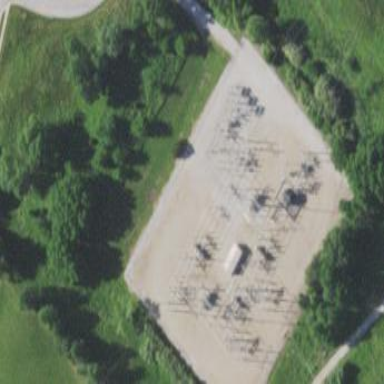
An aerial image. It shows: Power substation with transmission level designation. It is enclosed by fence.